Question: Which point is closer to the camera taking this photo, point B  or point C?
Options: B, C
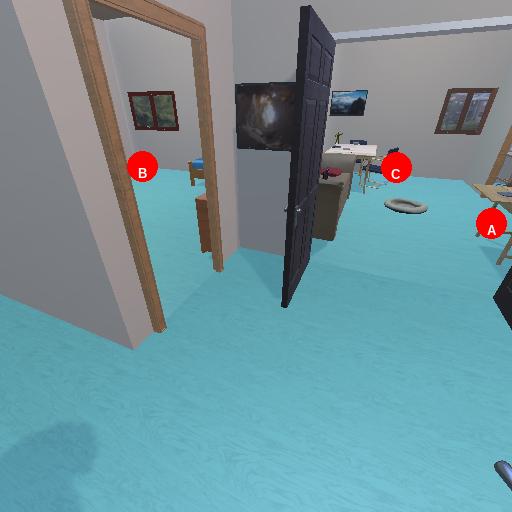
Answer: B